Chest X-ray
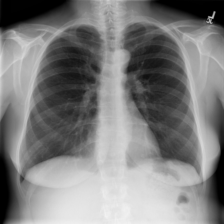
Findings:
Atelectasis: negative
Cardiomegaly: negative
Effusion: negative
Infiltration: negative
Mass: negative
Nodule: negative
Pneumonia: negative
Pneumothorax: negative
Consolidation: negative
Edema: negative
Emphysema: negative
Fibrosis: negative
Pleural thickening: negative
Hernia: negative